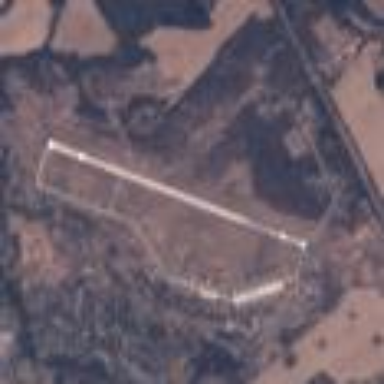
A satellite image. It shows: Military airfield located within aerodrome.